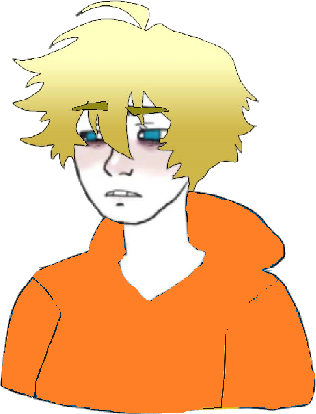
Label: 5_Twinkjak